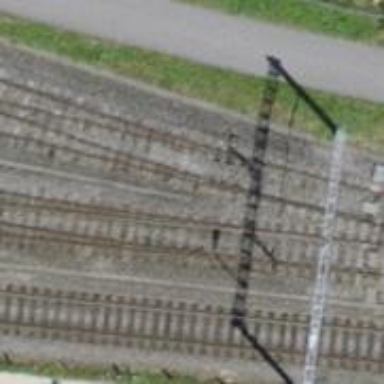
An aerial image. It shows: Railway switch.